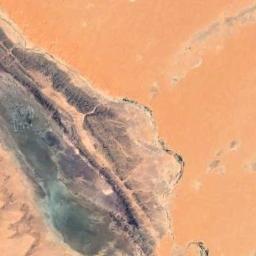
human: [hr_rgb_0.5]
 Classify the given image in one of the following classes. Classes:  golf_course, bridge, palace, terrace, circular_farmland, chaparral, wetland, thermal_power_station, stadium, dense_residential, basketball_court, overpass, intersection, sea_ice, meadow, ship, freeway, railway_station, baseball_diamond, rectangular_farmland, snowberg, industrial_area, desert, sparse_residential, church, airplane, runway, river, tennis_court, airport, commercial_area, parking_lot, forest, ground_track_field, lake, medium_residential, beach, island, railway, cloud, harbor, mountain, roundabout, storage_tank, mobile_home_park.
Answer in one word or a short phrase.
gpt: desert